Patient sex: F
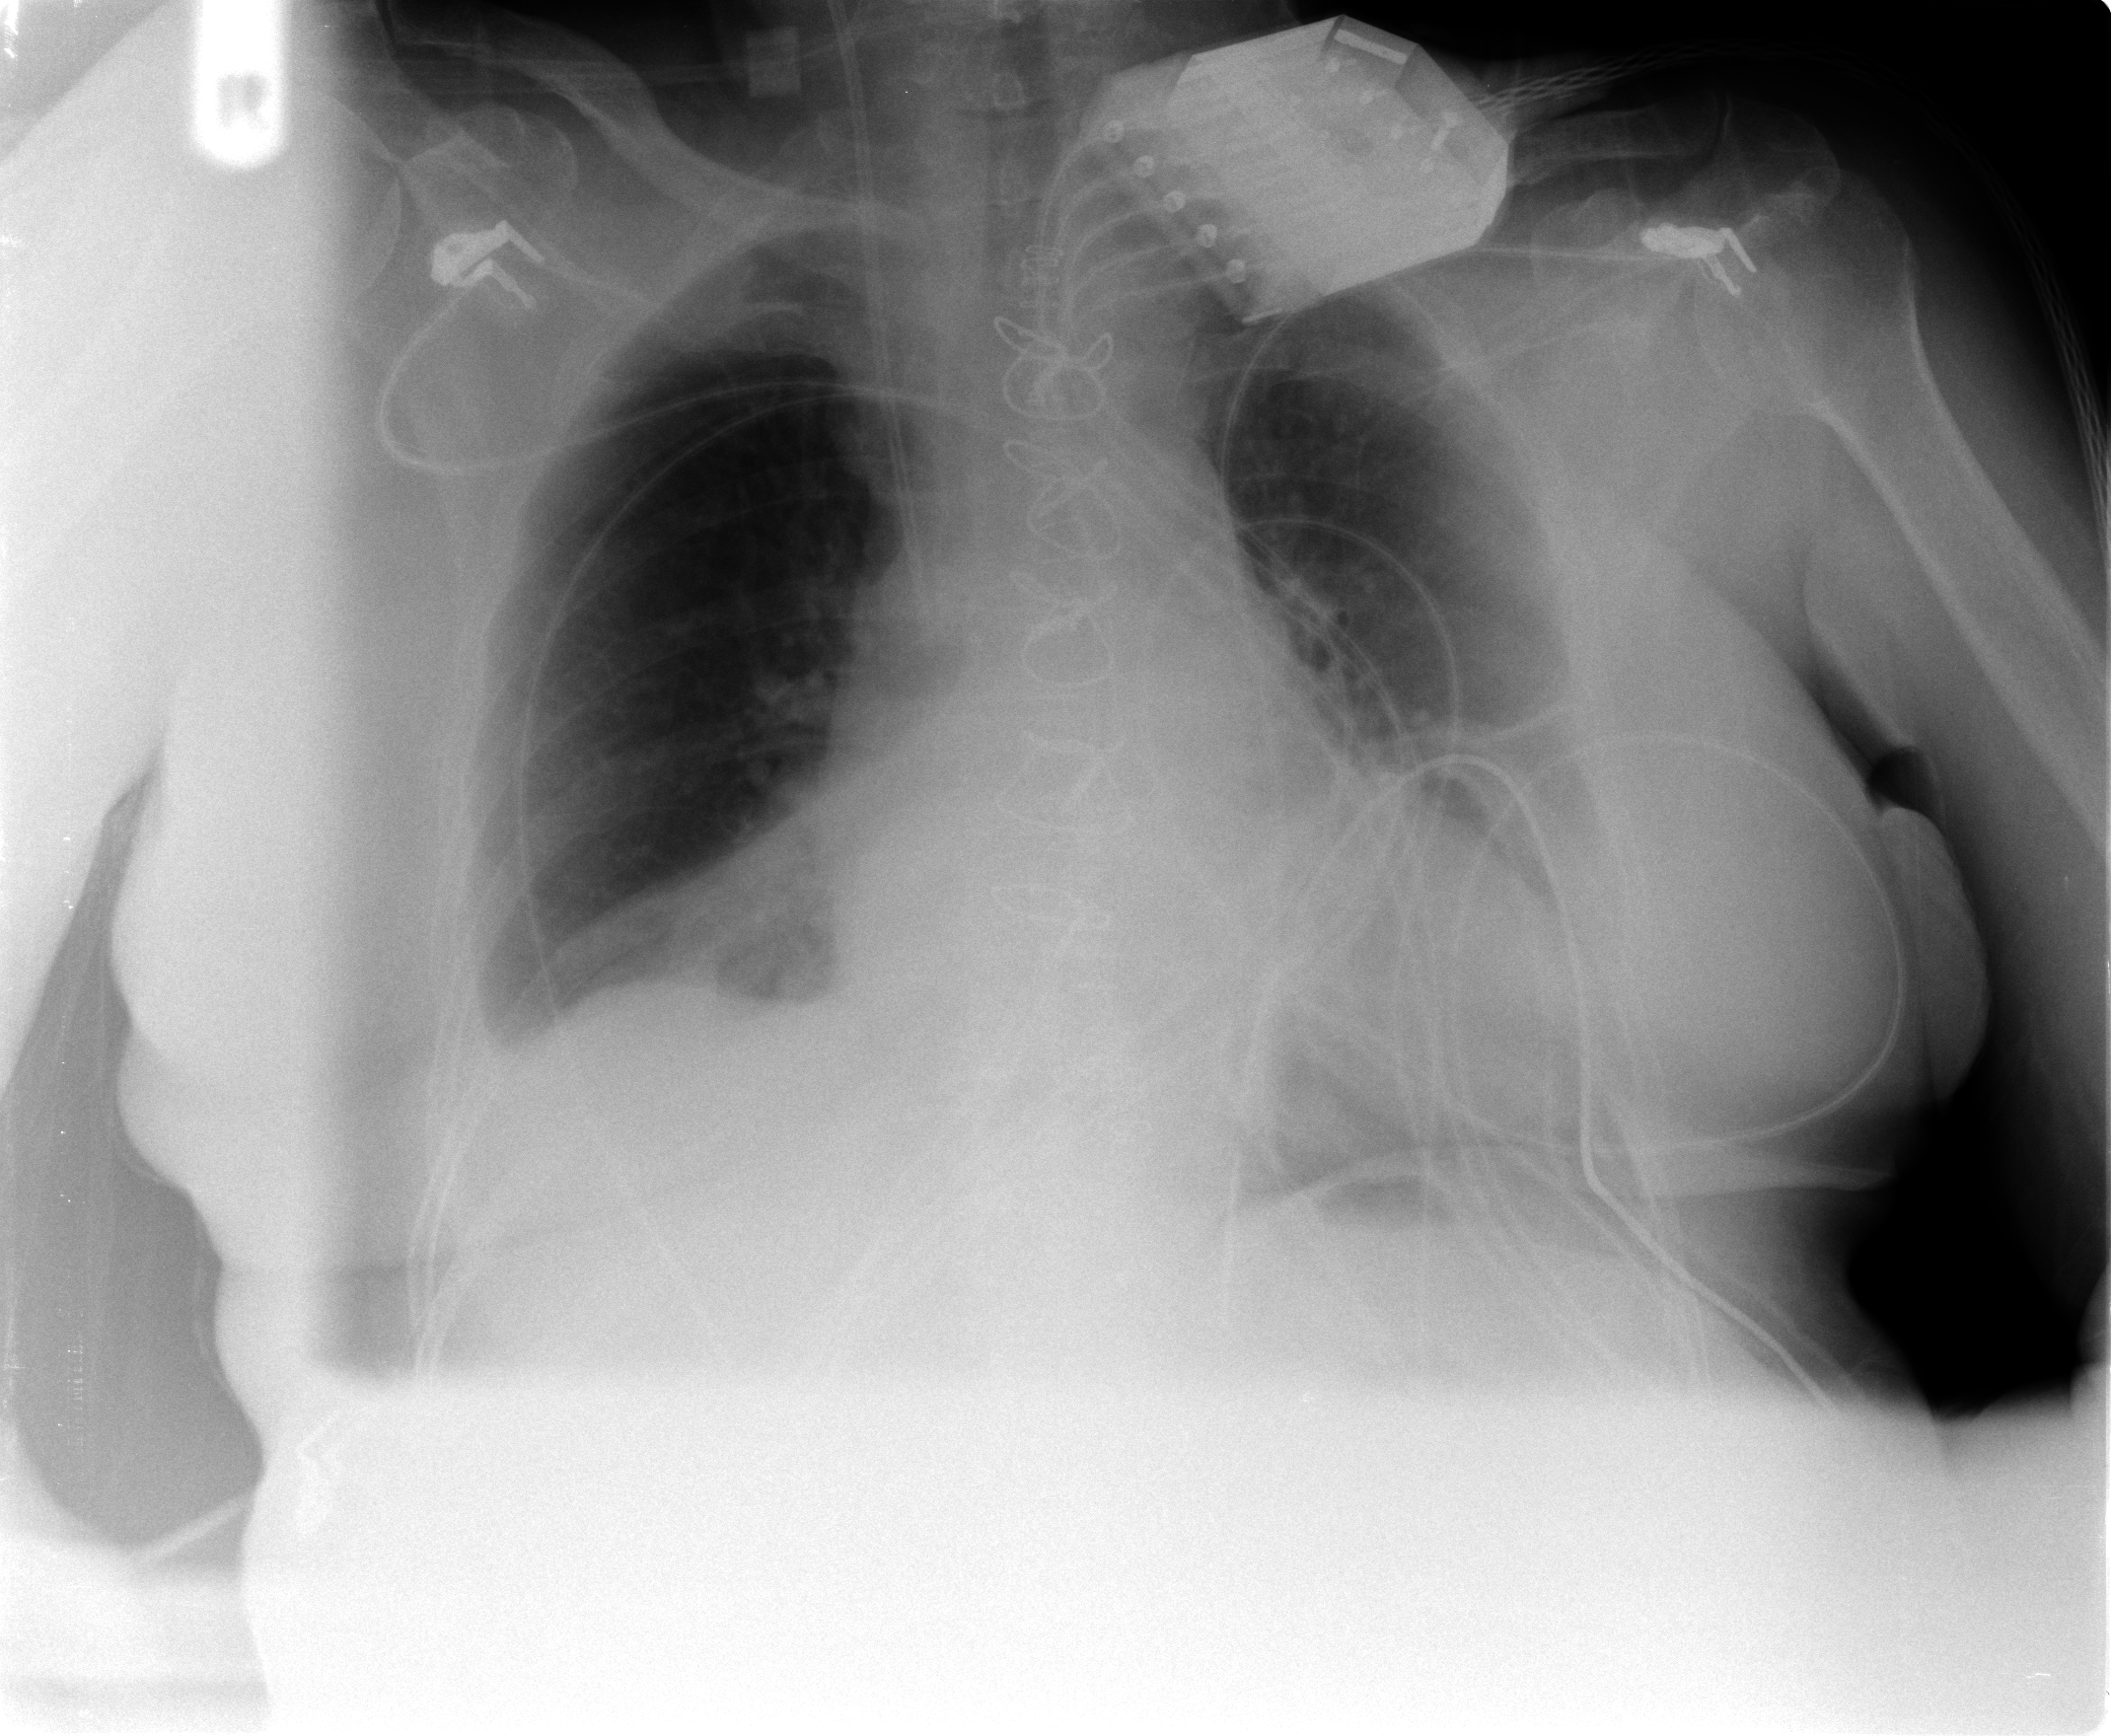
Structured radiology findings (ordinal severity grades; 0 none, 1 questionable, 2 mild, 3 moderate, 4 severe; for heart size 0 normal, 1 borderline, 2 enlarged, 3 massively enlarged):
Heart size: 2
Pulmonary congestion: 2
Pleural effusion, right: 2
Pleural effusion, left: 2
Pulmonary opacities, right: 0
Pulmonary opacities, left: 1
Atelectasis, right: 2
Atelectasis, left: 2